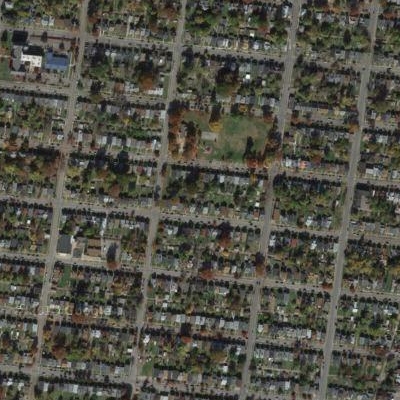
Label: fResident